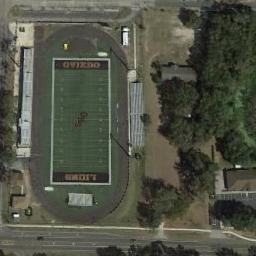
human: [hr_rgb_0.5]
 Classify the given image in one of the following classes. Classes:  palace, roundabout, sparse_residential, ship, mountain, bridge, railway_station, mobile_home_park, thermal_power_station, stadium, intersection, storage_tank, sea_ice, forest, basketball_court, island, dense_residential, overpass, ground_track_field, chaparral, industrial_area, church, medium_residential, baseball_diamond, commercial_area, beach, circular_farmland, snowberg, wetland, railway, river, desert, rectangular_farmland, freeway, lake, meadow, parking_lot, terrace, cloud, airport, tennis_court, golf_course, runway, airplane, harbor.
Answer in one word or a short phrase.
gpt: ground_track_field